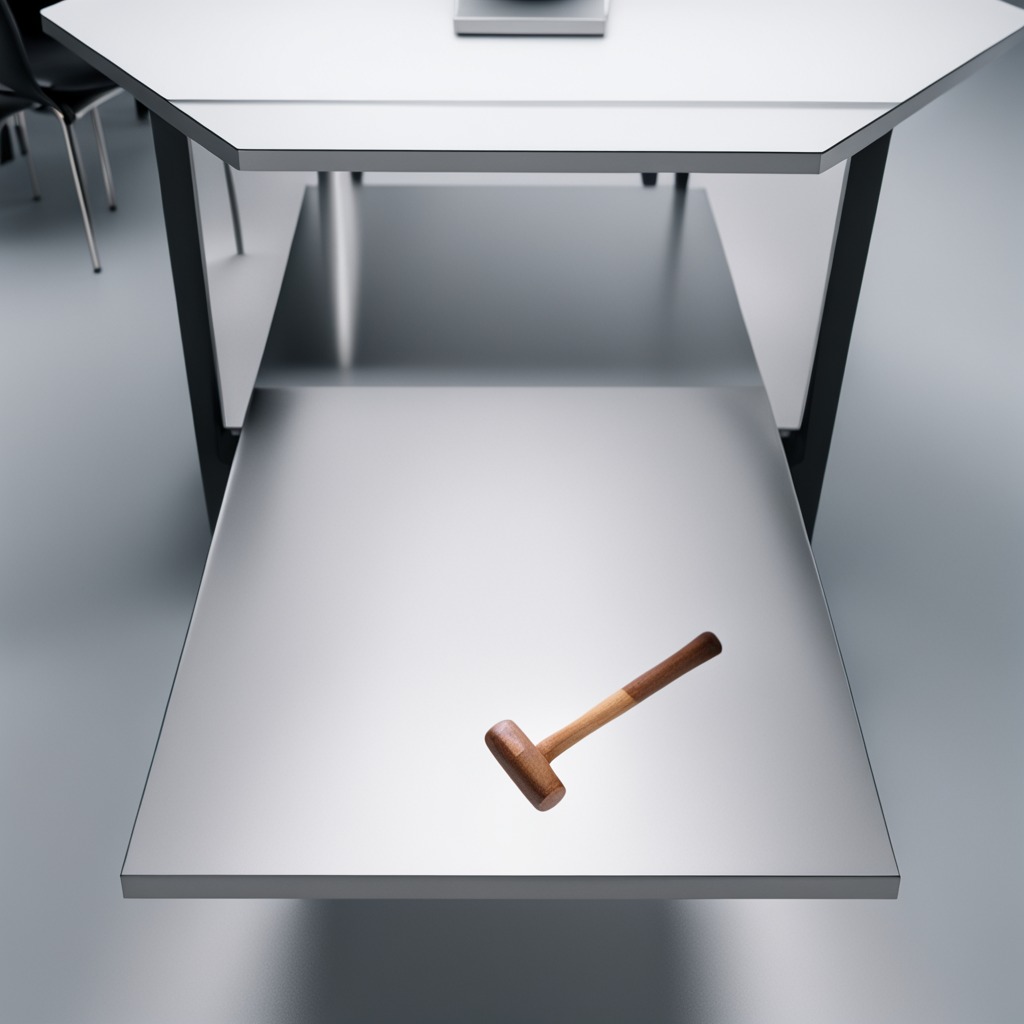
A hammer is lying on a stainless steel table in a high-end prototyping lab.